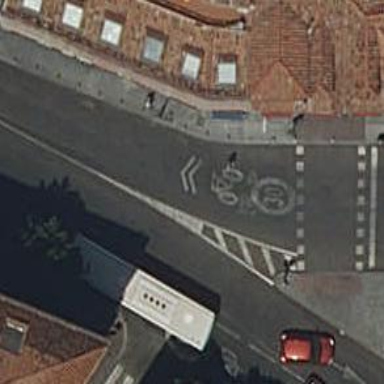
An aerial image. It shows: Tertiary road with asphalt surface. There is shared lane for cyclists.